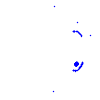
Particle: electron